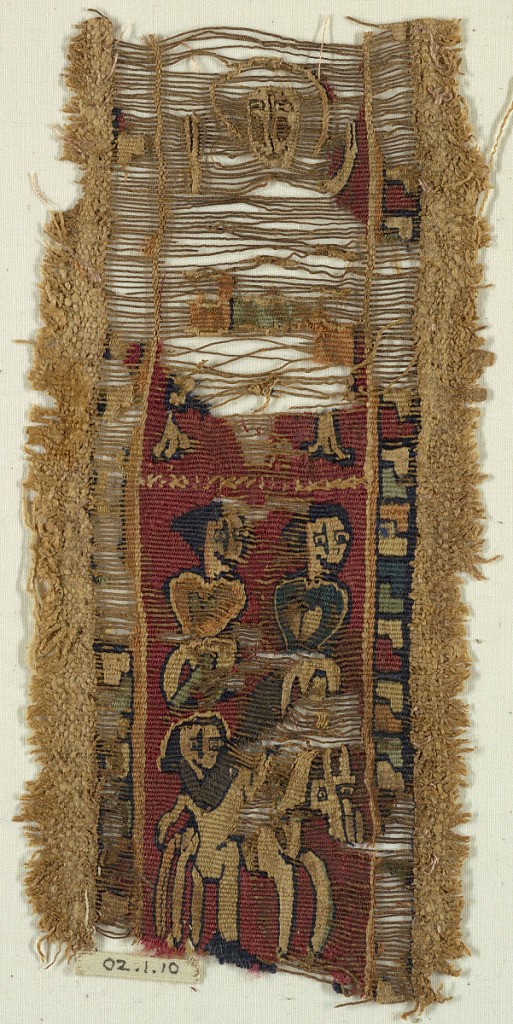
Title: Fragment
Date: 6th–7th century
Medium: Warp; Z-twist S-spun linen. Wefts; S-spun linen, S-spun wool Technique: slit tapestry woven with supplemetary weft wrapping
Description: Fragment of a band.  One figure with hands raised at top (much destruction of wefts), at bottom two figures led be a rider on horseback